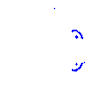
Particle: proton